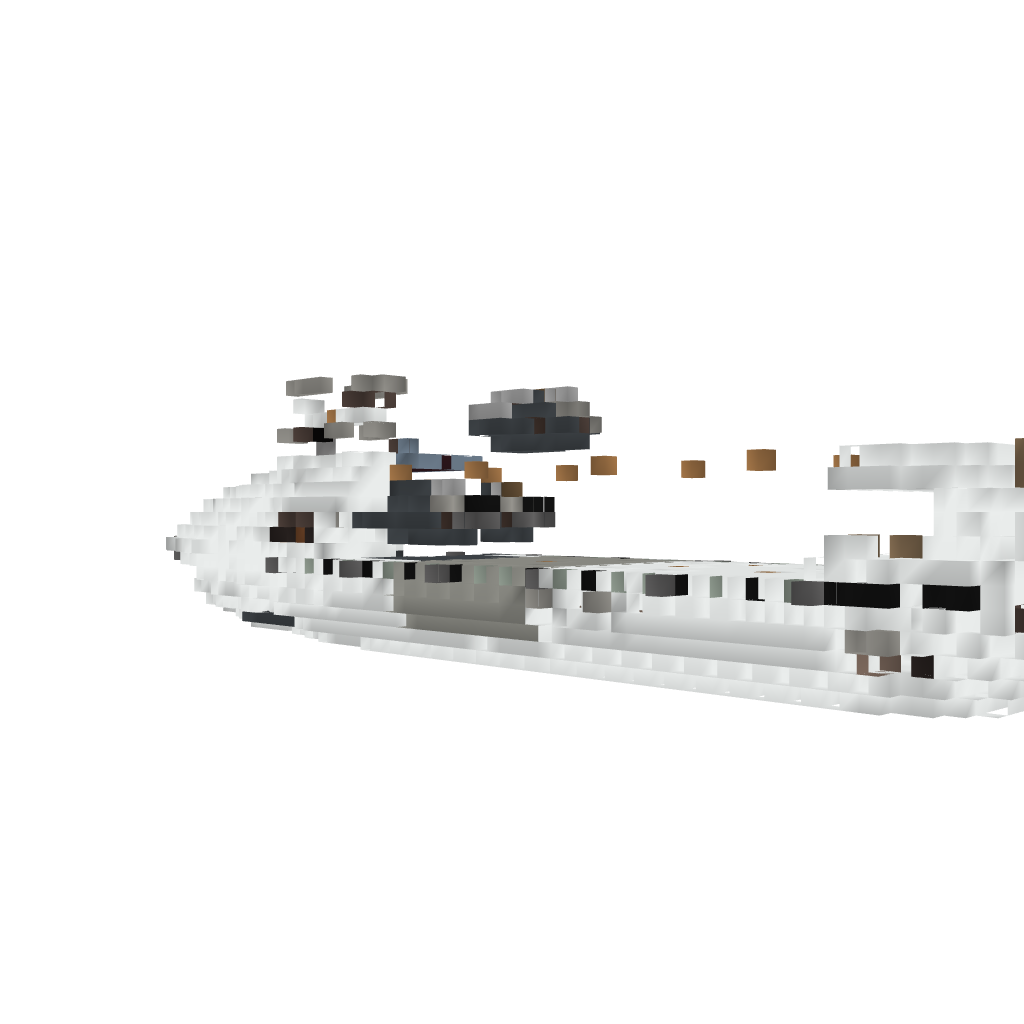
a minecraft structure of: Aircraft Carrier Airship - Silver Empire Escort Carrier